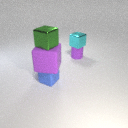
small green metal cube above small blue rubber cube